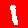
Digit: 1